Interaction volume radius: 10 \u00c5
Interaction volume height: 10 \u00c5
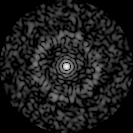
Disorder parameter: 0.8611